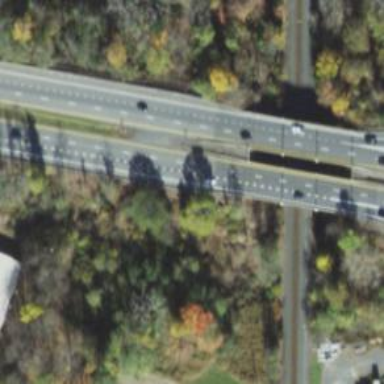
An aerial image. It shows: Motorway bridge.